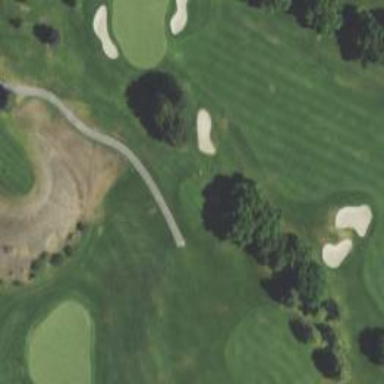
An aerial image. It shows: View of golf hole.